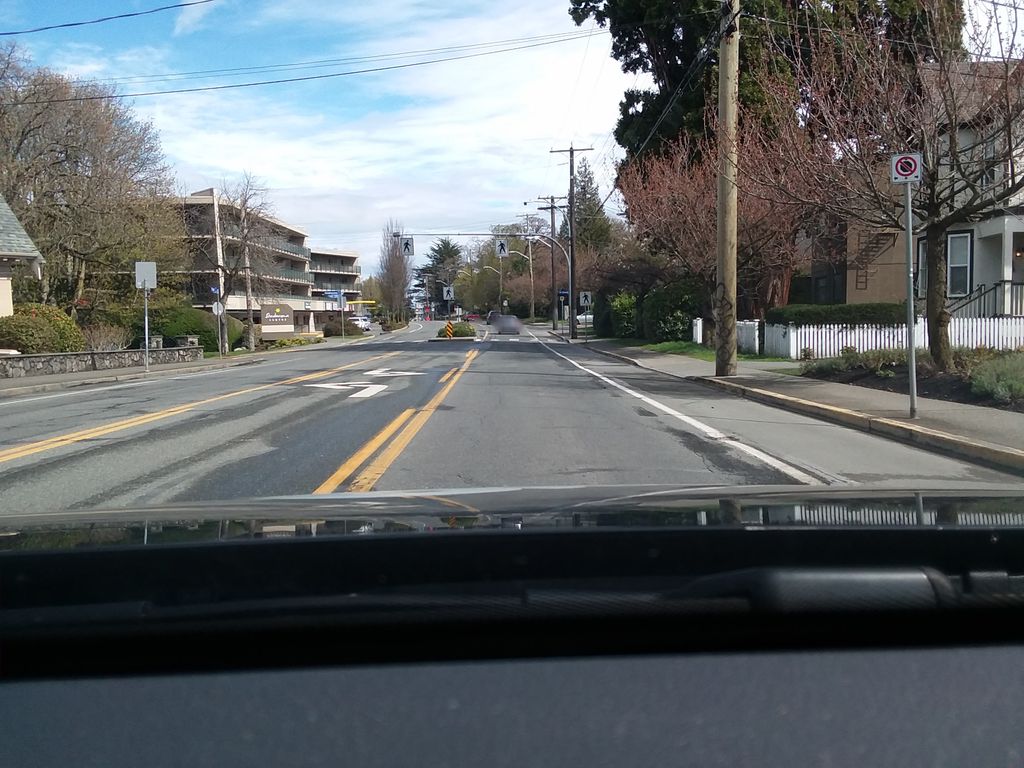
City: victoria